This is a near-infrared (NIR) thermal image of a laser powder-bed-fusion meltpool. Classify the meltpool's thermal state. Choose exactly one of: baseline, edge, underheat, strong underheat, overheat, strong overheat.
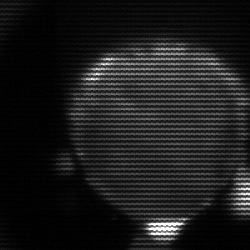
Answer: edge